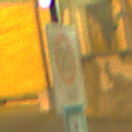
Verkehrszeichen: BeginnZone20
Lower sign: SackgasseFussgaengerDurchlaessig
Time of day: Night
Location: Outdoor (Urban)
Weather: PartlyCloudy
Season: NotSpecified
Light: Artificial